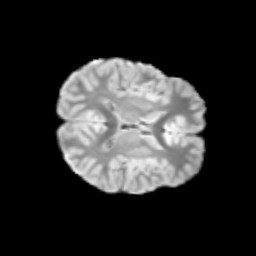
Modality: T2w
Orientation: axial
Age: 12
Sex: male
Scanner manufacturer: siemens
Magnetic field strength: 3 T
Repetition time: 3.8 s
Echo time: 0.07 s